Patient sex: M
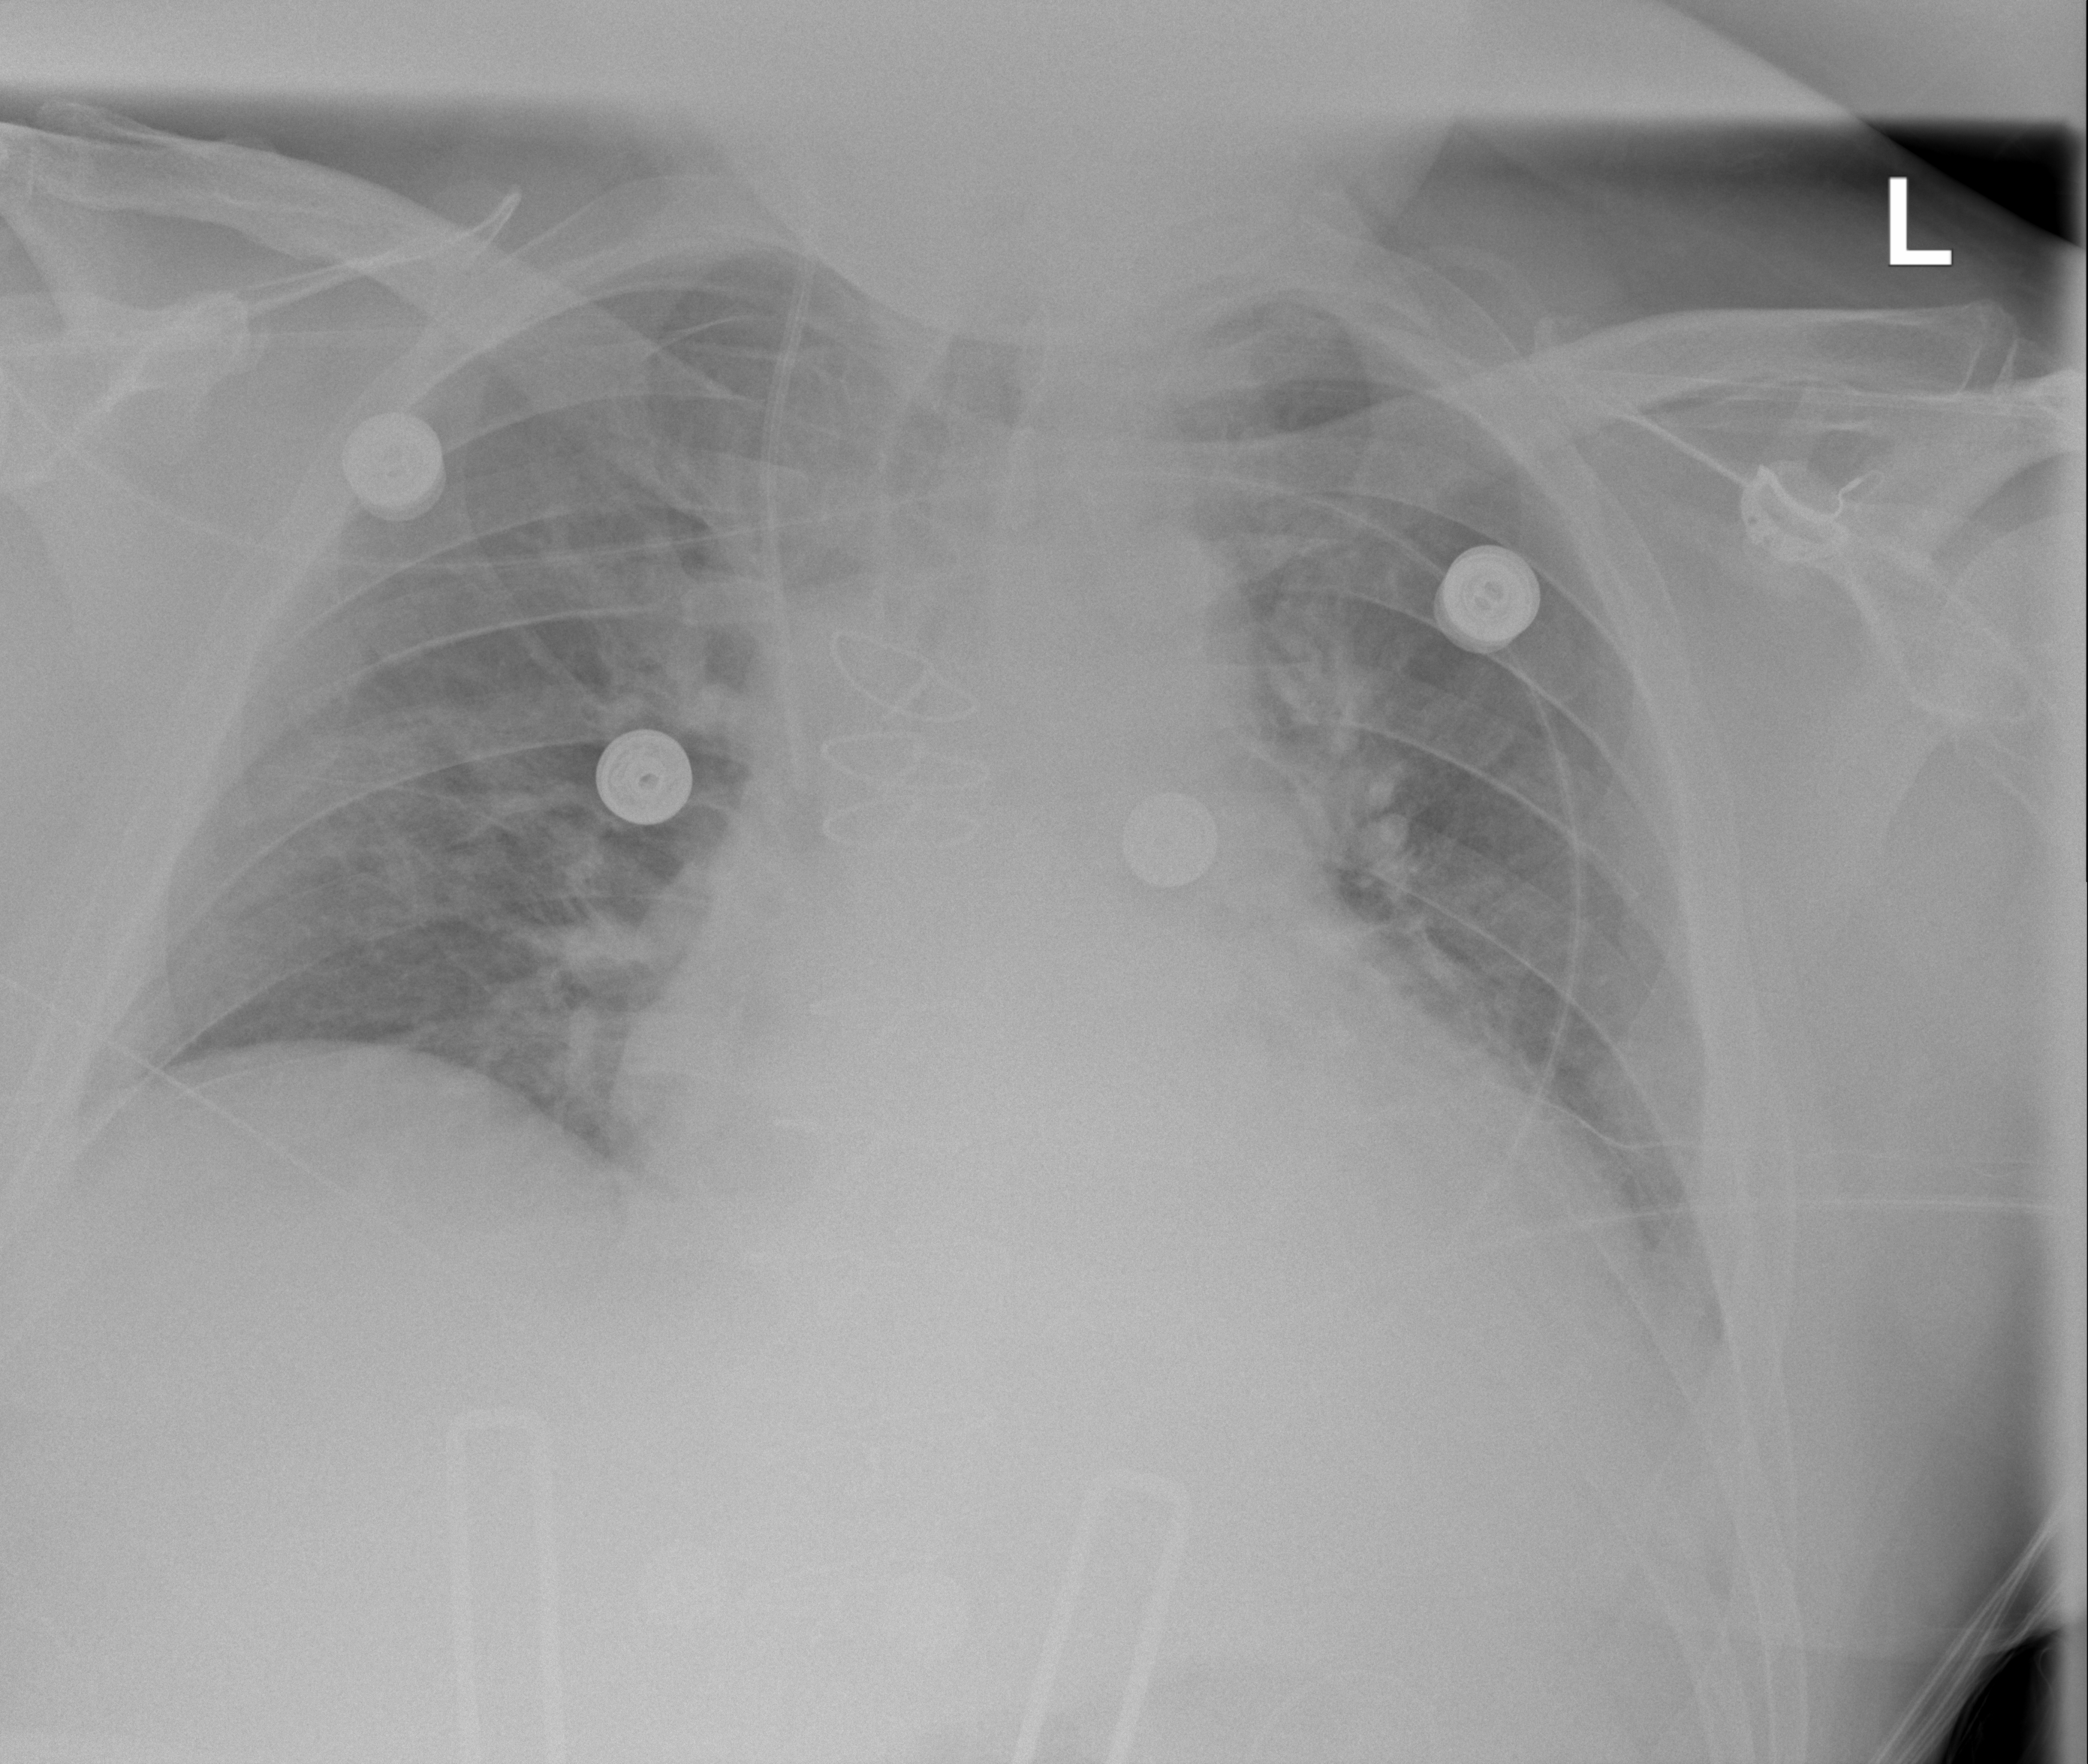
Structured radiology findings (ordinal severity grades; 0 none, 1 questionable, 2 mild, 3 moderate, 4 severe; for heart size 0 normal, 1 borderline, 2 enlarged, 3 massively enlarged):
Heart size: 2
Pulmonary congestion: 2
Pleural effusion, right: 1
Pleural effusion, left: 2
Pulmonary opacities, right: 2
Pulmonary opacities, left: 2
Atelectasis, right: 2
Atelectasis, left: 2